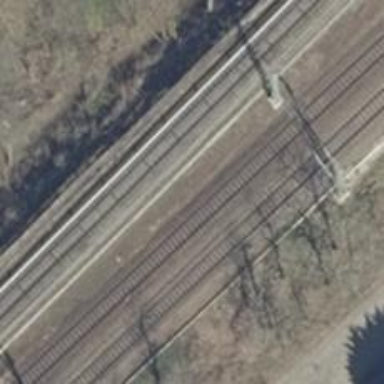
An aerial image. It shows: Railway signal.